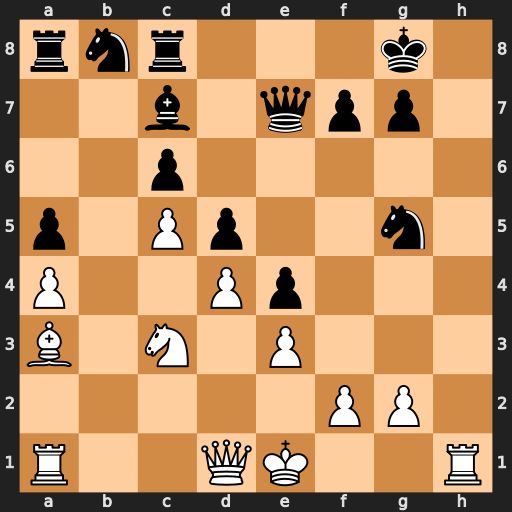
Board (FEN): rnr3k1/2b1qpp1/2p5/p1Pp2n1/P2Pp3/B1N1P3/5PP1/R2QK2R
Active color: w
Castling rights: KQ
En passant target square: -
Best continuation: Qh5 f6 Qh8+ Kf7 Qxc8